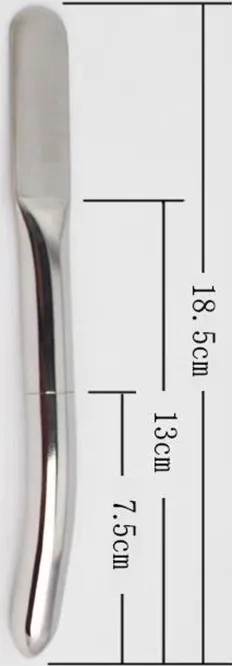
(B) Hegar's dilator.
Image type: medical_photograph (other_medical_photograph)